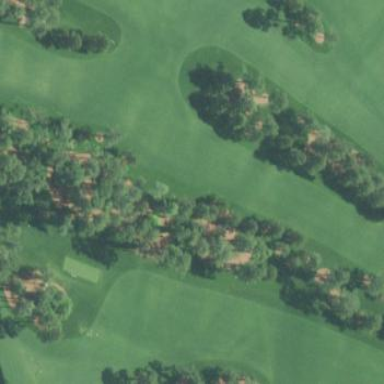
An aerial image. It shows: Grassy area designated as golf fairway.